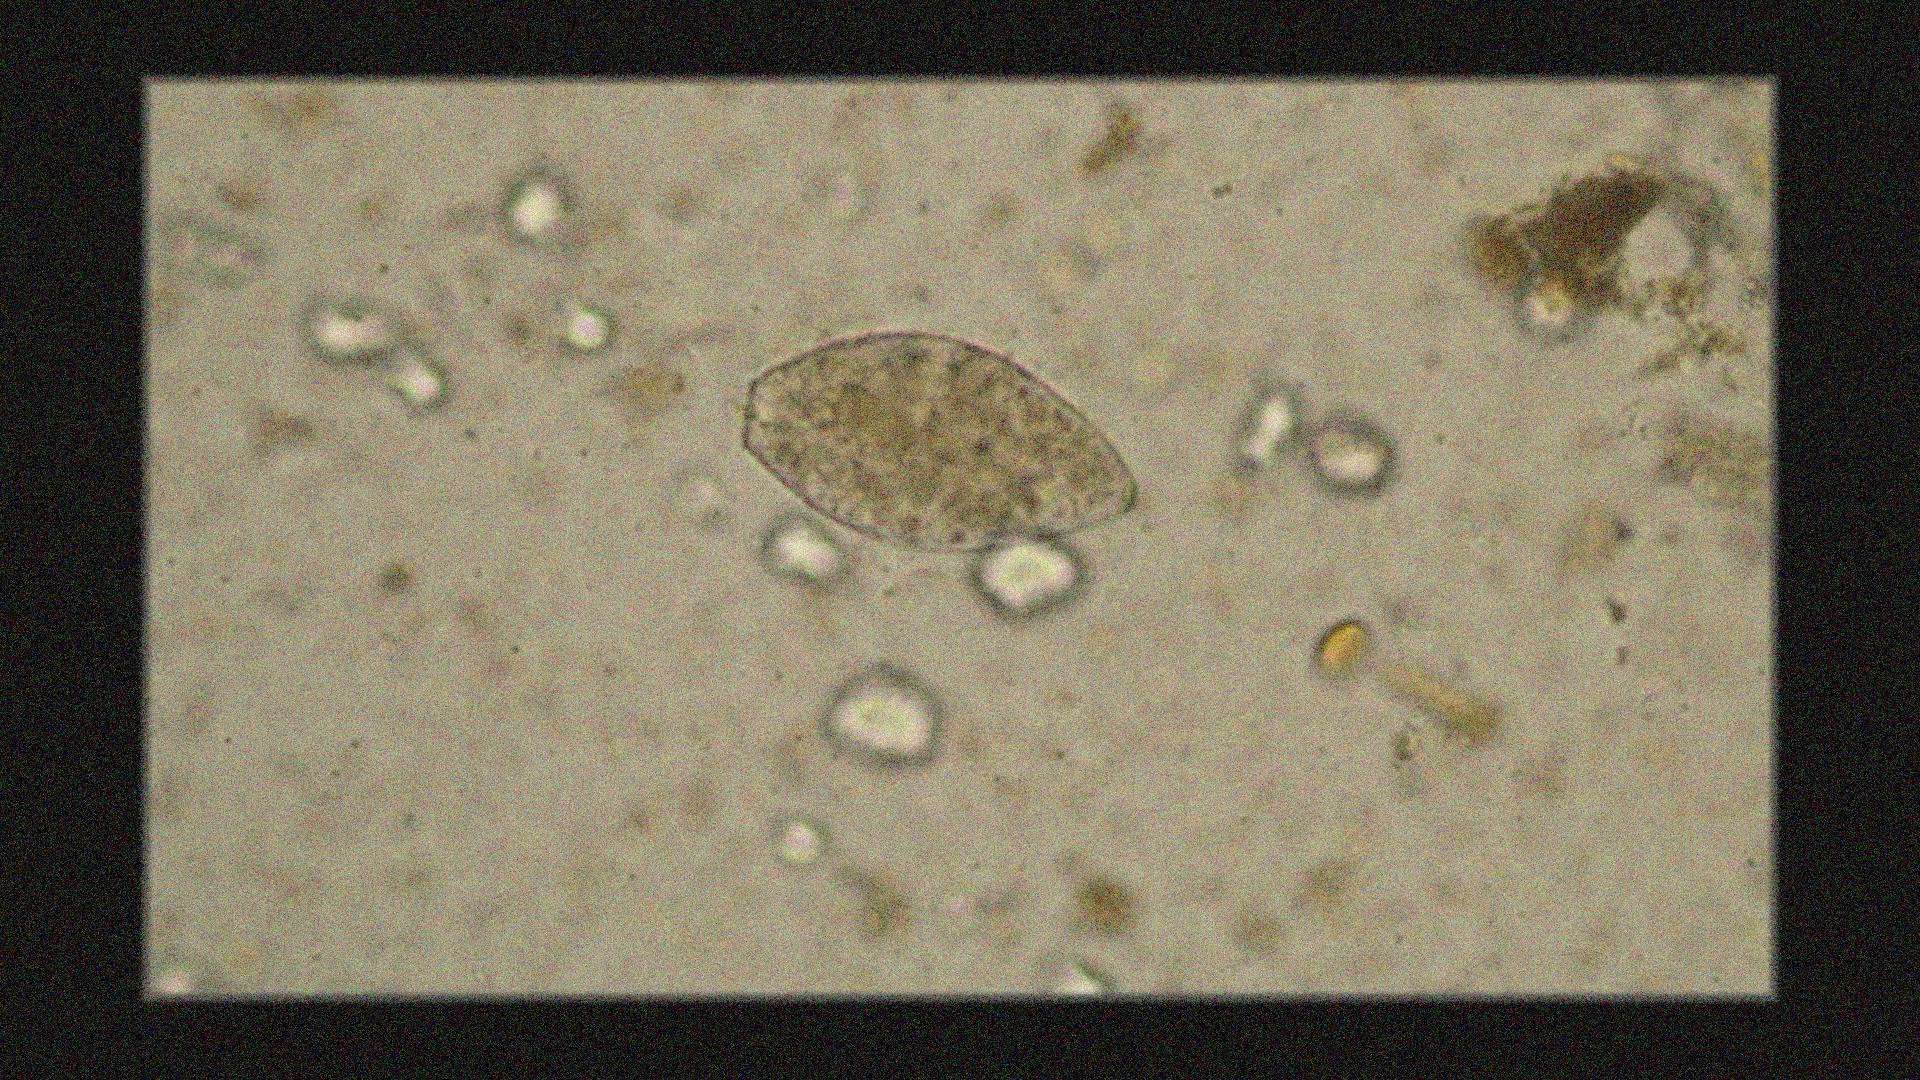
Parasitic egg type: Fasciolopsis buski